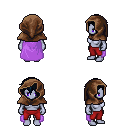
a pixel art fantasy rpg character, female body template, dark elf, purple skin, lavender cape, red pants, raven short bangs hairstyle, cloth hood, four views (front, back, left, right), 2x2 character sprite sheet, small pixel art, hard edges, no anti-aliasing